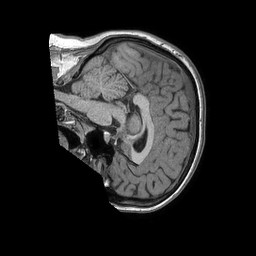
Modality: T1w
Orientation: sagittal
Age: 34
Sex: female
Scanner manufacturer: philips
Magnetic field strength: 1.5 T
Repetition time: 0.007759 s
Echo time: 0.003567 s